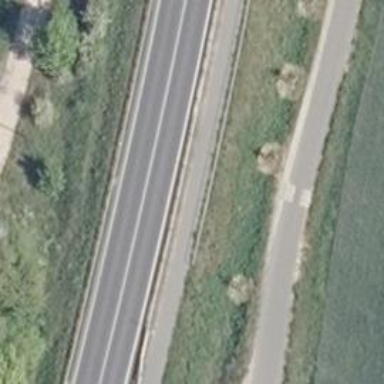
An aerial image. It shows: Secondary road with asphalt surface.